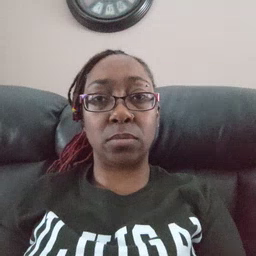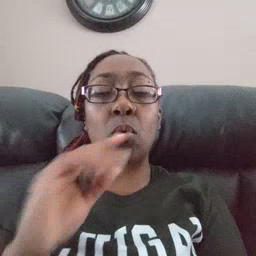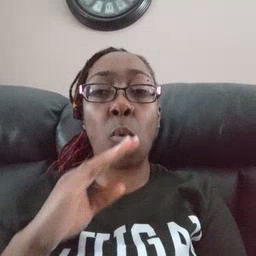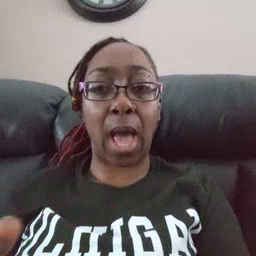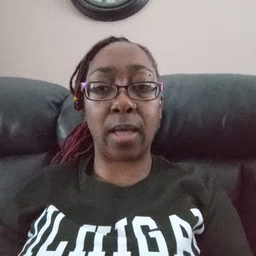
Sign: quiet